Question: I am using a foreach loop for fetching the results but I am getting unnecessary duplicate results displayed. Below you will see that I am getting values showing up more than twice. In my query select statement I do an inner join between tables. Then I do a 'foreach' loop to display those results. The results are being displayed from three tables: academy, courses_by_academy and person. They all share a foreign key academy_id. I am not sure if this is with the query or the format of the foreach loop. How can I display the information as shown below without any duplicate displaying?
PHP
'''
$db_select = $db_con->prepare("
SELECT a.name,
a.academy_id,
ca.course_name,
ca.course_start_date,
ca.course_end_date,
p.contact_role,
p.instructor_role,
p.first_name,
p.last_name,
p.person_email,
p.person_phone,
p.person_fax
FROM academy a
INNER JOIN courses_by_academy ca ON a.academy_id = ca.academy_id
INNER JOIN person p ON a.academy_id = p.academy_id
WHERE a.academy_id = :acad_id
");
if (!$db_select) return false;
if (!$db_select->execute(array(':acad_id' => $acad_id))) return false;
$results = $db_select->fetchAll(\PDO::FETCH_ASSOC);
if (empty($results)) return false;
$final_result = '';
$first = true;
foreach ($results as $value){
if($first){
$first = false;
$final_result .= "<b>Academy Name: </b>".$value['name']."<b> ID: </b>".$value['academy_id']."</br>";
}
$final_result .= "-------------------COURSES_OFFERED------------------</br>";
$final_result .= "<b>Course Name: </b>".$value['course_name']."</br><b>Start Date: </b>".$value['course_start_date']."</br><b>End Date: </b>".$value['course_end_date']."</br>";
$final_result .= "---------------------PERSONEL-----------------------</br>";
$final_result .= "<b>First Name: </b>".$value['first_name']."</br><b>Last Name: </b>".$value['last_name']."</br><b>Email: </b>".$value['person_email']."</br>";
$final_result .= "<b>This person has the role of an instructor: </b>".$value['instructor_role']."</br><b>This person has the role of a contact: </b>".$value['contact_role']."</br>";
$final_result .= "<b>Phone: </b>".$value['person_phone']."</br><b>Fax: </b>".$value['person_fax']."</br>";
}
}
'''
Desired way to display -
'''
-------------------COURSES_OFFERED------------------
Course Name: Biology
Start Date: 2013-11-13
End Date: 2013-11-26
-------------------COURSES_OFFERED------------------
Course Name: Calculus
Start Date: 2013-11-19
End Date: 2013-11-16
---------------------PERSONEL-----------------------
First Name: Person1
Last Name: Last1
Email: test1@gmail.com
This person has the role of an instructor: 1
This person has the role of a contact: 0
Phone: <PHONE>
Fax: <PHONE>
---------------------PERSONEL-----------------------
First Name: Person2
Last Name: Last2
Email: test2@gmail.com
This person has the role of an instructor: 0
This person has the role of a contact: 1
Phone: <PHONE>
Fax: <PHONE>
'''
Currently Displaying:
'''
-------------------COURSES_OFFERED------------------
Course Name: Biology
Start Date: 2013-11-13
End Date: 2013-11-26
---------------------PERSONEL-----------------------
First Name: Person1
Last Name: Last1
Email: test1@gmail.com
This person has the role of an instructor: 1
This person has the role of a contact:
Phone: <PHONE>
Fax: <PHONE>
-------------------COURSES_OFFERED------------------
Course Name: Calculus
Start Date: 2013-11-19
End Date: 2013-11-16
---------------------PERSONEL-----------------------
First Name: Person1
Last Name: Last1
Email: test1@gmail.com
This person has the role of an instructor: 1
This person has the role of a contact:
Phone: <PHONE>
Fax: <PHONE>
-------------------COURSES_OFFERED------------------
Course Name: Biology
Start Date: 2013-11-13
End Date: 2013-11-26
---------------------PERSONEL-----------------------
First Name: Person2
Last Name: Last2
Email: test2@gmail.com
This person has the role of an instructor: 0
This person has the role of a contact: 1
Phone: <PHONE>
Fax: <PHONE>
-------------------COURSES_OFFERED------------------
Course Name: Calculus
Start Date: 2013-11-19
End Date: 2013-11-16
---------------------PERSONEL-----------------------
First Name: Person2
Last Name: Last2
Email: test2@gmail.com
This person has the role of an instructor: 0
This person has the role of a contact: 1
Phone: <PHONE>
Fax: <PHONE>
'''
Table Values

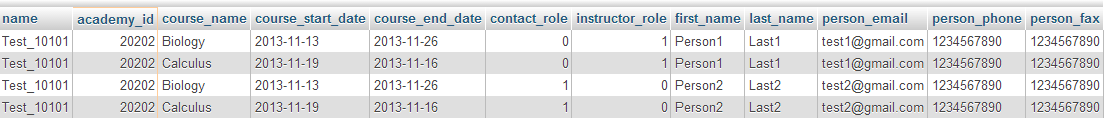
Answer: If you mean preventing duplicated rows, you can use 'distinct' phrase.
'''
select distinct [columns...]
from ...
'''
note that 'distinct' prevents duplicated rows with the columns you specified.